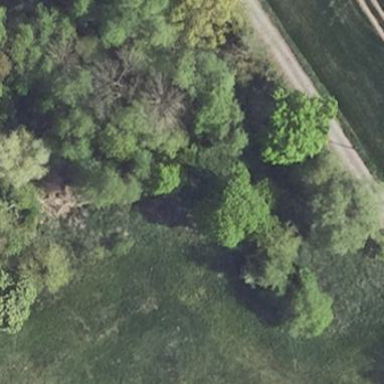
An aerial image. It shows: Deciduous forest dominated by broadleaved trees.